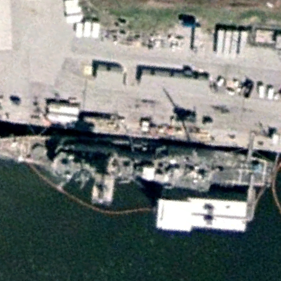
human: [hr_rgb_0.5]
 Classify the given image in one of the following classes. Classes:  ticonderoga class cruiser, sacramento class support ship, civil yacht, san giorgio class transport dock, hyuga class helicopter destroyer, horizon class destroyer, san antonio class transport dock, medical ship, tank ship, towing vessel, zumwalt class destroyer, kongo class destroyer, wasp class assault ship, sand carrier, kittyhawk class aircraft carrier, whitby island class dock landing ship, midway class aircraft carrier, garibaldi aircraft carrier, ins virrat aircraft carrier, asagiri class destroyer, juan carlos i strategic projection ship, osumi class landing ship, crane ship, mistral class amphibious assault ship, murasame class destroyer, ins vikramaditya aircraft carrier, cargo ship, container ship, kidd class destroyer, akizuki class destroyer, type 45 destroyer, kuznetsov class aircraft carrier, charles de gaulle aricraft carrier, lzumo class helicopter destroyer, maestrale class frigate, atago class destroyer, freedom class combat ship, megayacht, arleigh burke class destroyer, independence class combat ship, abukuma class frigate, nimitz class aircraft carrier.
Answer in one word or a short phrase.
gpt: Ticonderoga class cruiser